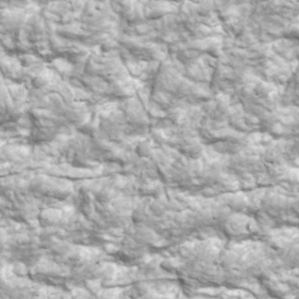
Label: non_frost